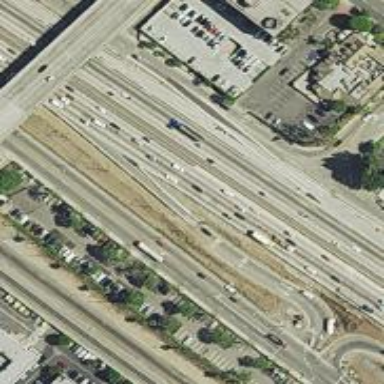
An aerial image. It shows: Motorway link.